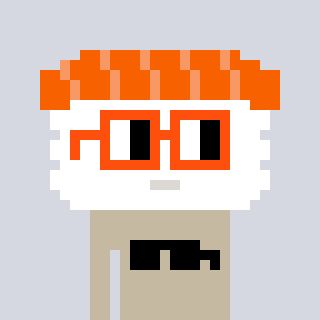
a pixel art character with square orange glasses, a nigiri-shaped head and a bege-colored body on a cool background